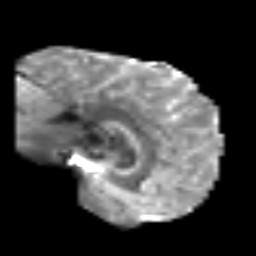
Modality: T2w
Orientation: sagittal
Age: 49
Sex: male
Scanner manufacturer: siemens
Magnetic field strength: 3 T
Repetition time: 6.1 s
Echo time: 0.101 s